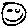
Label: smiley face